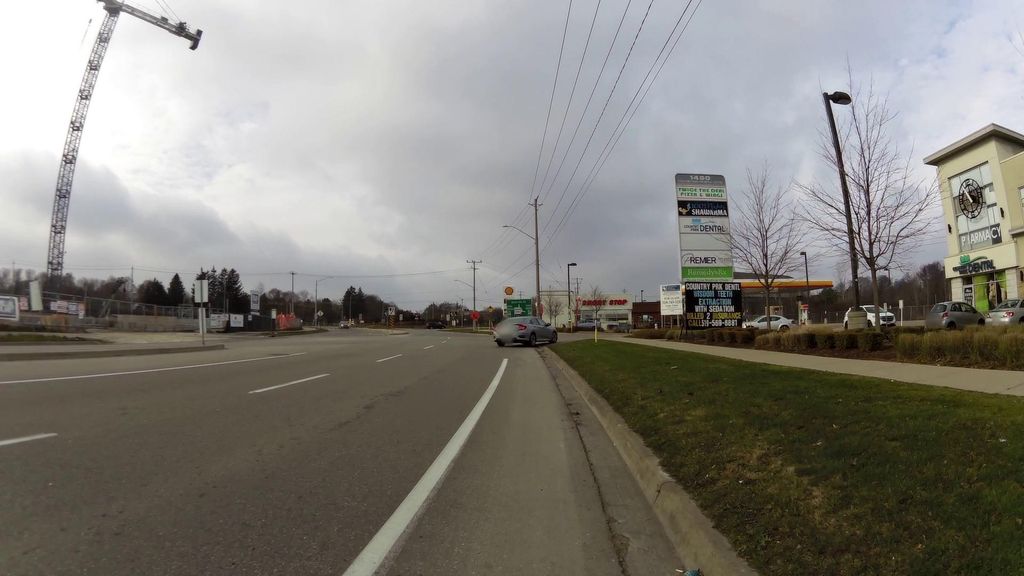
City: kitchener-waterloo